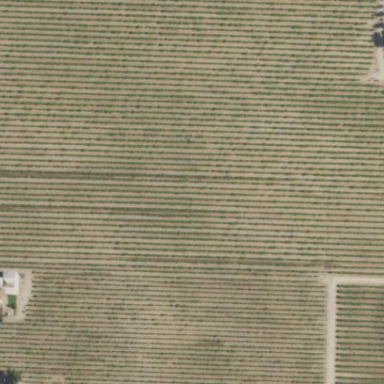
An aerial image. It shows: Vineyard with grape crops.